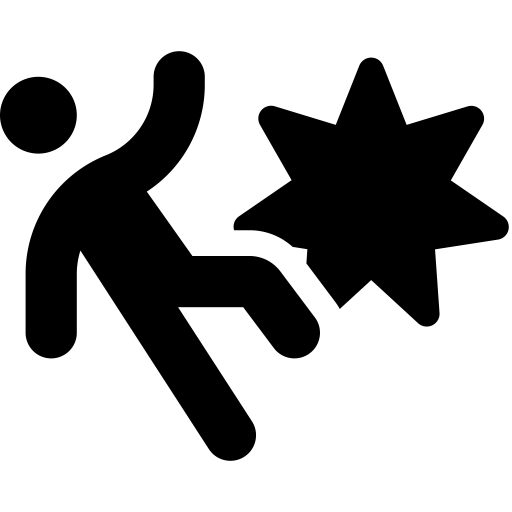
Tags: icon, FontAwesome, fa-icon, solid, person, falling, burst